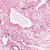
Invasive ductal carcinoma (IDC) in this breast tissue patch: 0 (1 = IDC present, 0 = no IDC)